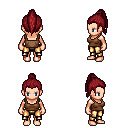
a pixel art fantasy rpg character, female body template, human, light skin, brown pirate shirt, gold greaves, brunette long topknot hairstyle, four views (front, back, left, right), 2x2 character sprite sheet, small pixel art, hard edges, no anti-aliasing